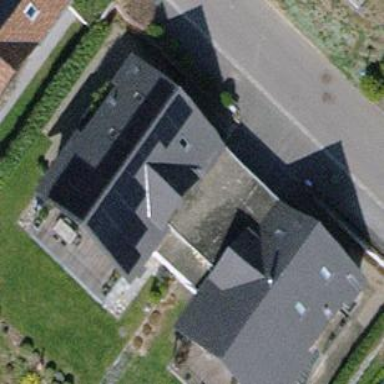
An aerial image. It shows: View of roof of building.